Question:
Im trying to get rid of the drop down menu here (circled in red) and have just display the month (circled in green)
Here is my code for the datepicker so far:
'''
<script>
$(function() {
$( "#from" ).datepicker({
defaultDate: "+1w",
changeMonth: true,
numberOfMonths: 2,
onClose: function( selectedDate ) {
$( "#to" ).datepicker( "option", "minDate", selectedDate );
}
});
$( "#to" ).datepicker({
defaultDate: "+1w",
changeMonth: true,
numberOfMonths: 2,
onClose: function( selectedDate ) {
$( "#from" ).datepicker( "option", "maxDate", selectedDate );
}
});
});
</script>
'''
'''
<label for="from">From</label>
<input type="text" id="from" name="from">
<label for="to">to</label>
<input type="text" id="to" name="to">
'''
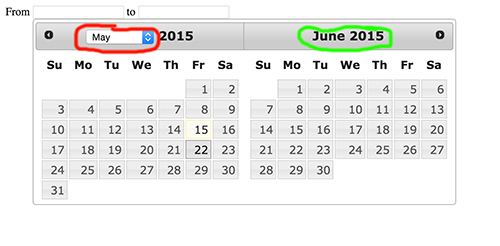
Answer: Get rid of 'changeMonth: true,'.
<URL>